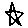
Label: star